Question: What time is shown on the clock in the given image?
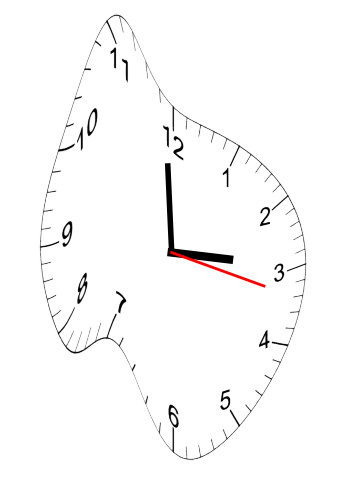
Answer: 02:59:17